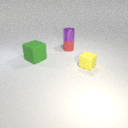
small red rubber cylinder to the right of large green rubber cube